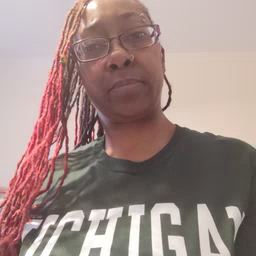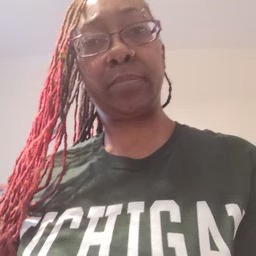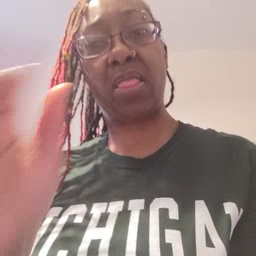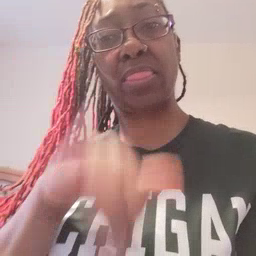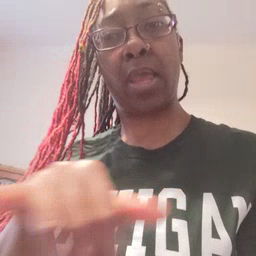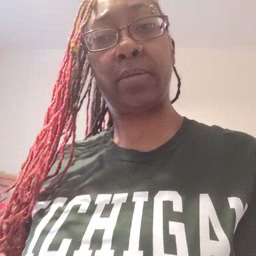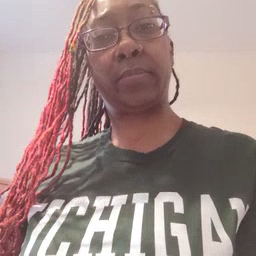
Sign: that